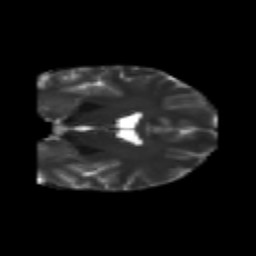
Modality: T2w
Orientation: coronal
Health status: healthy
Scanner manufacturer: philips
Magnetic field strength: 3 T
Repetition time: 6.964 s
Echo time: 0.092 s